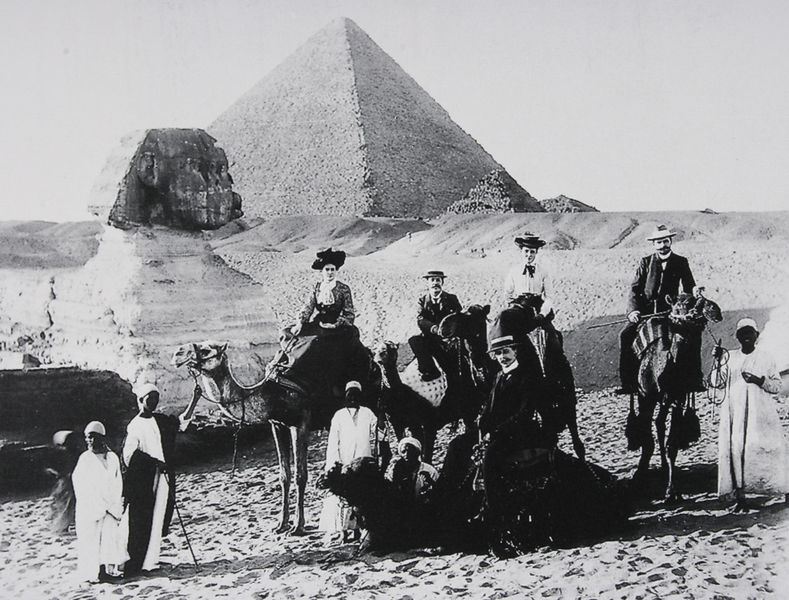
Titel: Europäische Reisegruppe in Gizeh
Standort: Köln
Institution: Wallraf-Richartz-Museum / Photographie / Slg. Lebeck
Schlagwörter: gruppe, himmel, mann, schatten, weiß, dreieck, frauen, sand, sitzen, damen, frau, grau, hut, hüte, licht, männer, schwarz, gesellschaft, herren, anzug, mütze, bluse, halten, stehen, gewänder, kinder, reiter, reiterin, sattel, sitz, jungen, spuren, afrika, dünen, hang, sahara, wüste, schnäuzer, strohhut, foto, fotografie, photographie, hell dunkel, schwarzweiß, damensattel, photo, reise, forscher, pyramide, reisende, turban, dreiecke, araber, sphinx, ägypten, ägypter, bauwerke, kamel, touristen, mulden, reisegruppe, kairo, beduinen, wüstensand, pyramiden, kamele, dromedar, giezeh, reiterinnen, führer, kameltreiber, nomaden, spinx, safari, expedition, weltwunder, abdrücke, einheimische, native, kamelführer, gizeh, araba, archöologen, cheopspyramide, faith, gallabhia, gisegh, gisey, jilbab, kameldecken, männiche kamele, pyramieden, reise zu den pyramiden